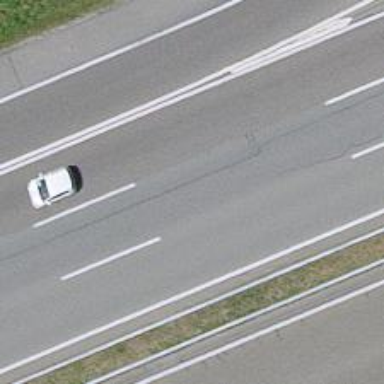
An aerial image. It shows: Asphalt motorway.